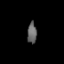
Tissue: lung
Cell type: Epithelial cells
Senescence score: 0.1993
Nuclear area (px): 196
Mean DAPI intensity: 96.735